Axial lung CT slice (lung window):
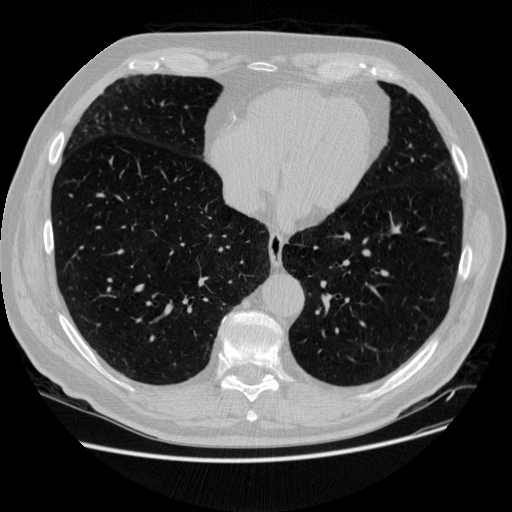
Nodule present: no